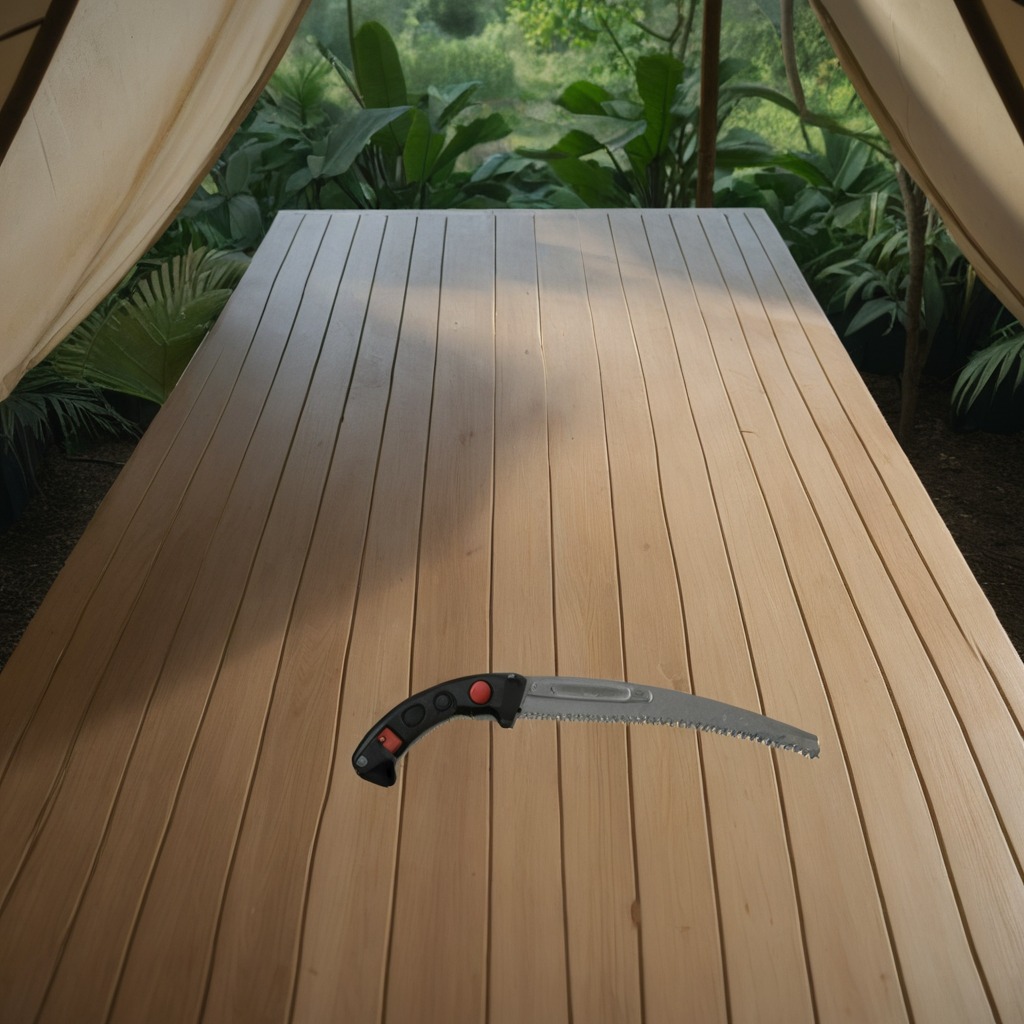
A metal saw is lying on the wooden table.